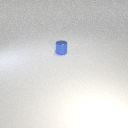
small blue metal cylinder